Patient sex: F
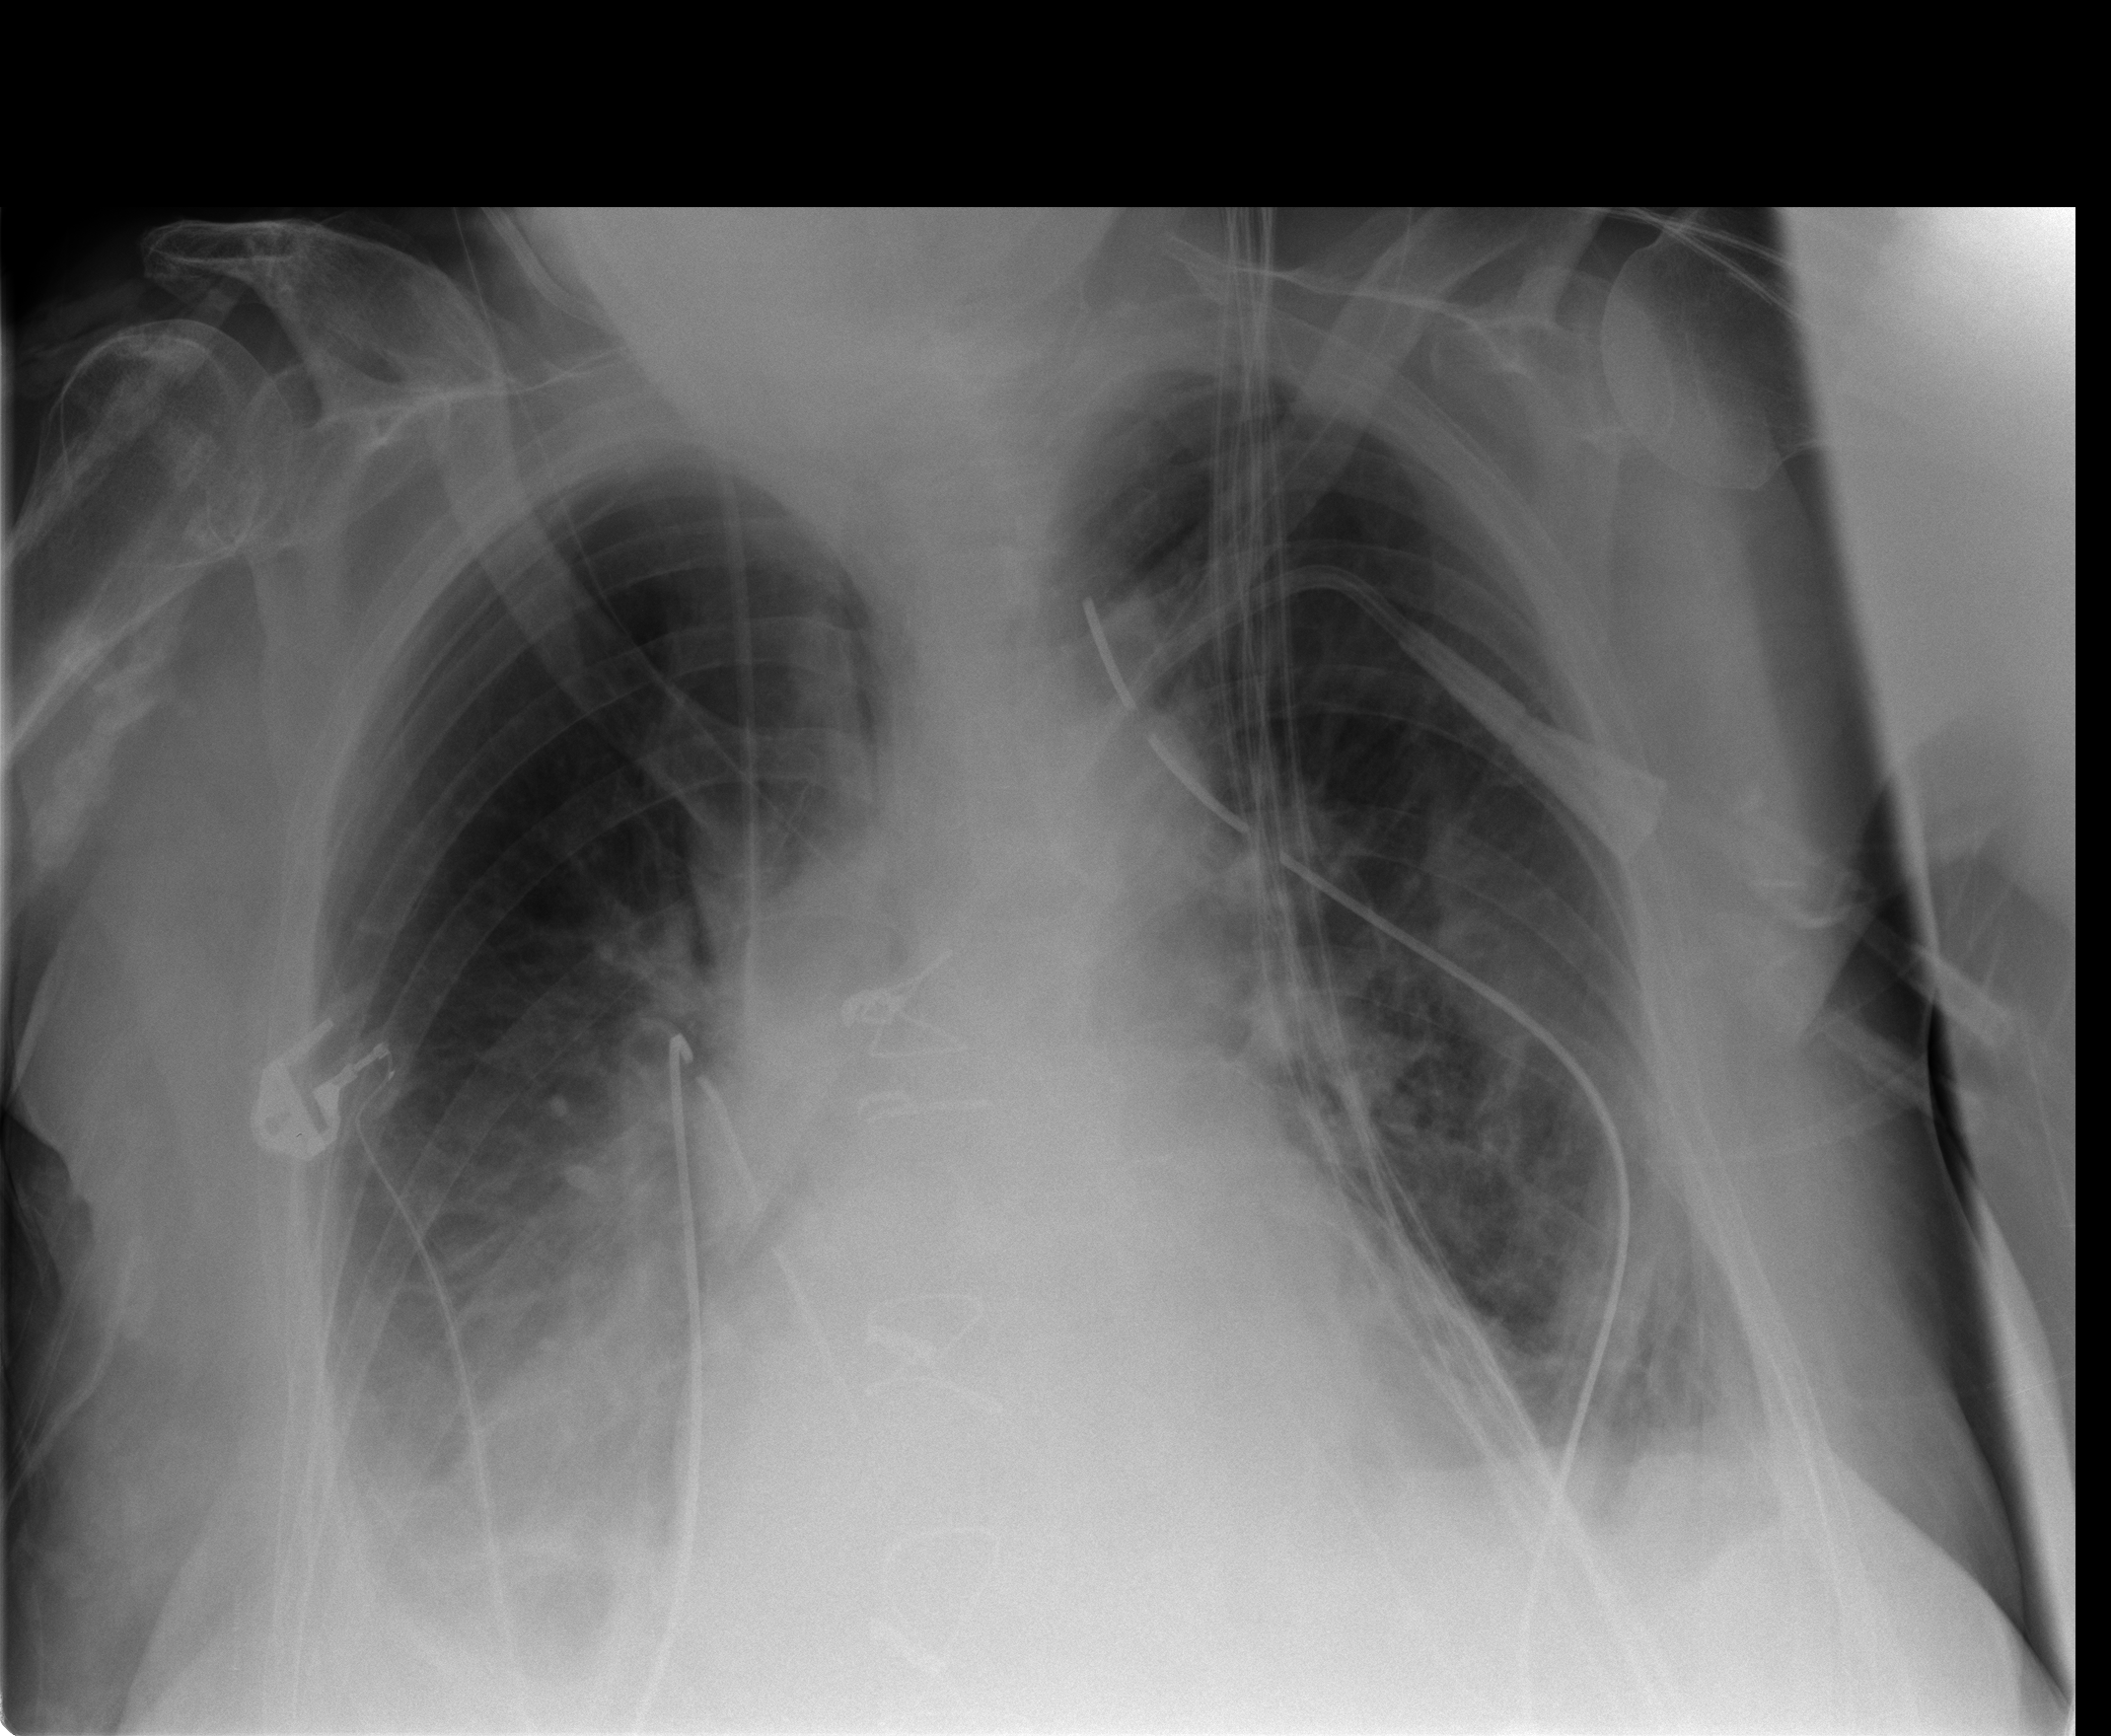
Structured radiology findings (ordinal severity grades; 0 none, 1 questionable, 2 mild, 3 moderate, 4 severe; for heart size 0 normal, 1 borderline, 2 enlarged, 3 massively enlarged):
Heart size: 1
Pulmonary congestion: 2
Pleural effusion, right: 2
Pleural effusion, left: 2
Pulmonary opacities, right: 2
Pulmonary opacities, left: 0
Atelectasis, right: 2
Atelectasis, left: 2